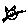
Label: cat